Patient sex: M
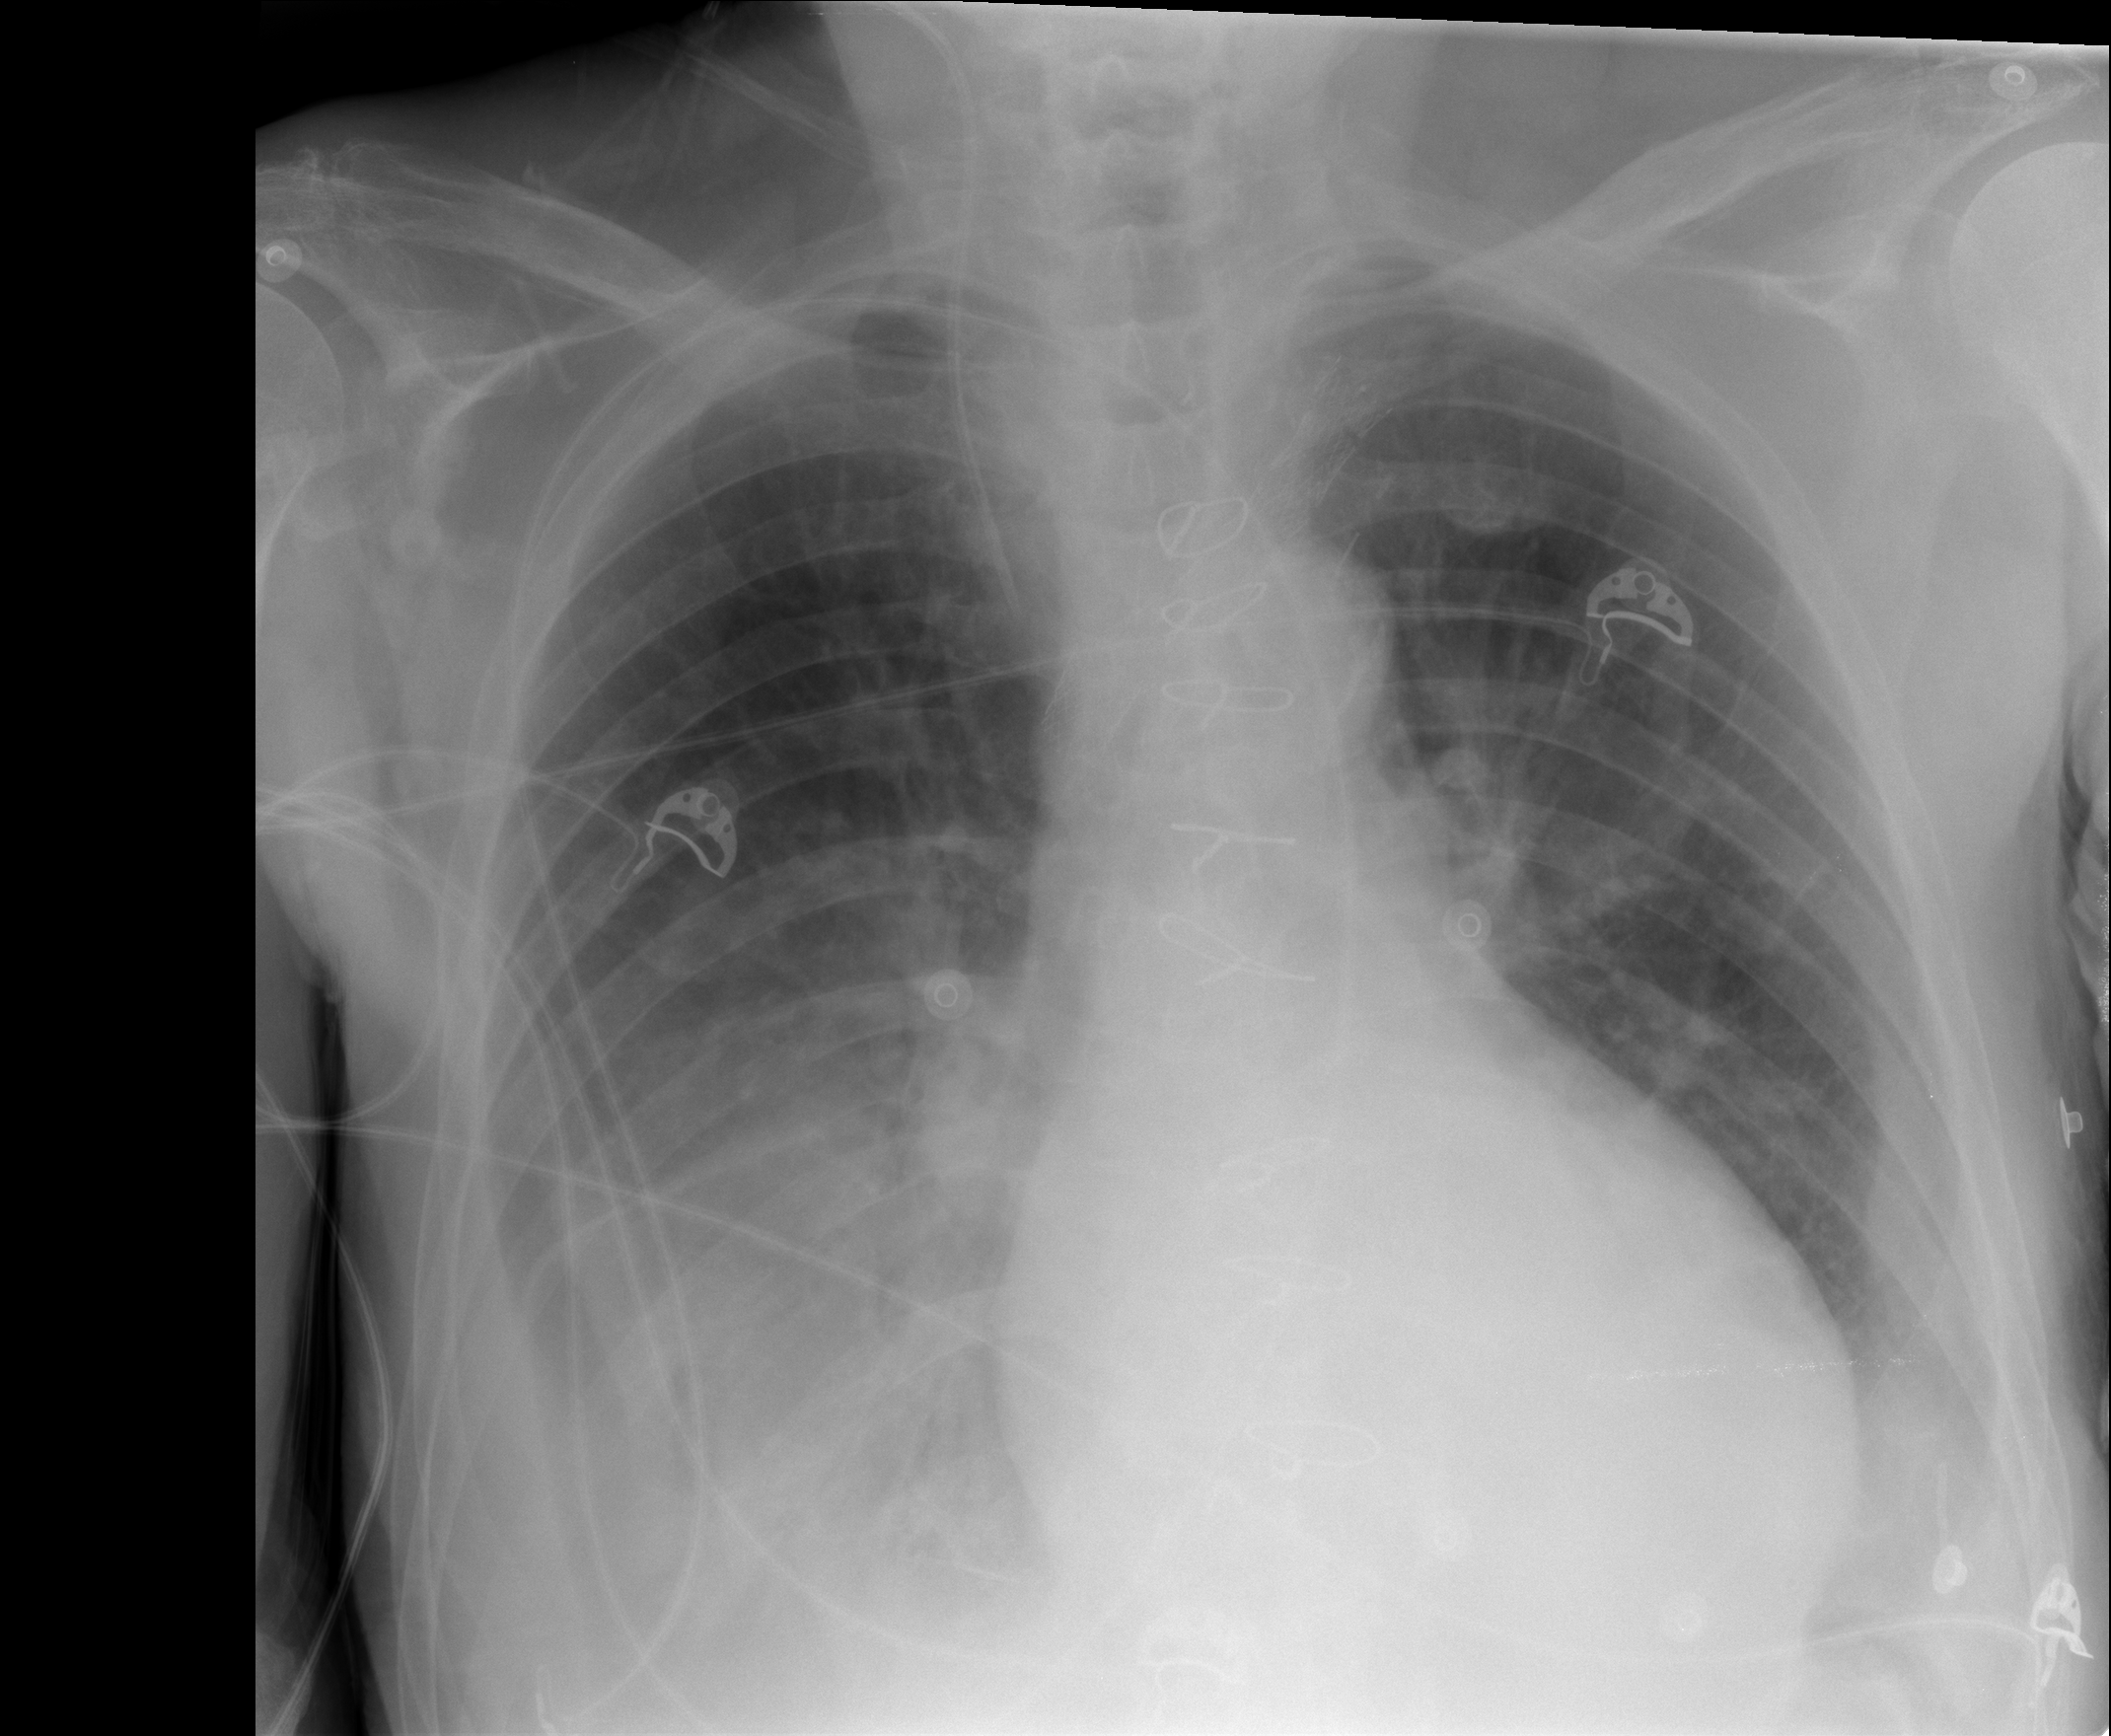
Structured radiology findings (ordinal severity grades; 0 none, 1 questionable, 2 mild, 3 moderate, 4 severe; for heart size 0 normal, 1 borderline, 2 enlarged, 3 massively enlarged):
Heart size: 1
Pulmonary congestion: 2
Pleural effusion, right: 3
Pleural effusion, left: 2
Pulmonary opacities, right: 3
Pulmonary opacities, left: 2
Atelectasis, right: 2
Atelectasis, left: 2